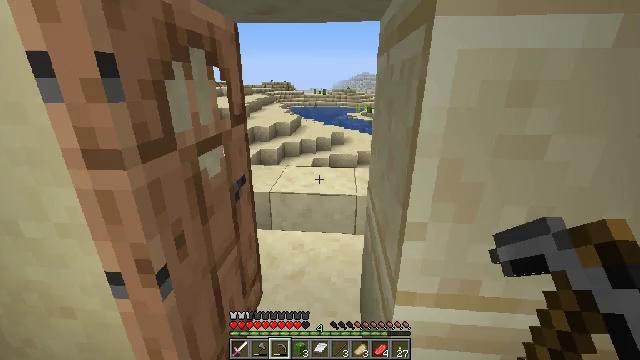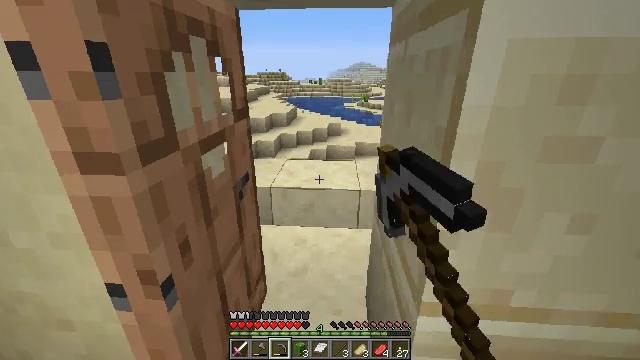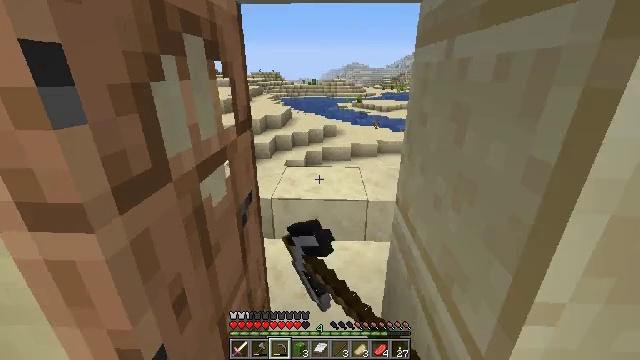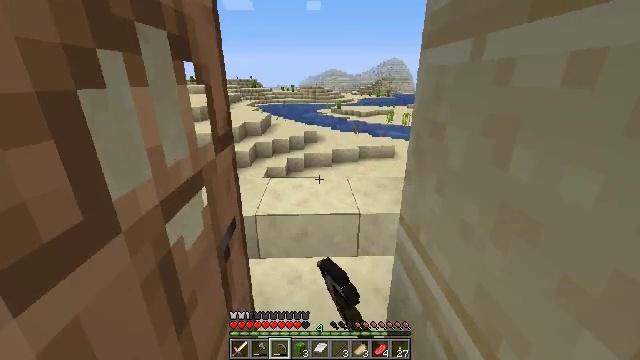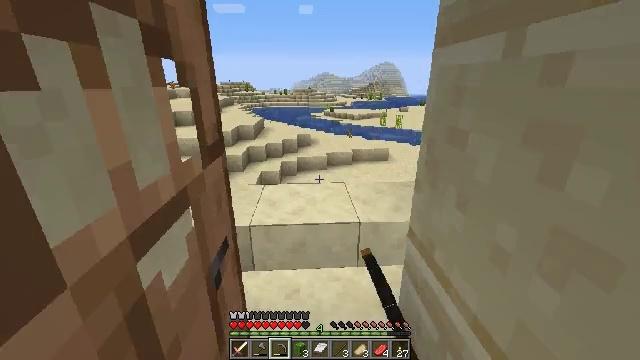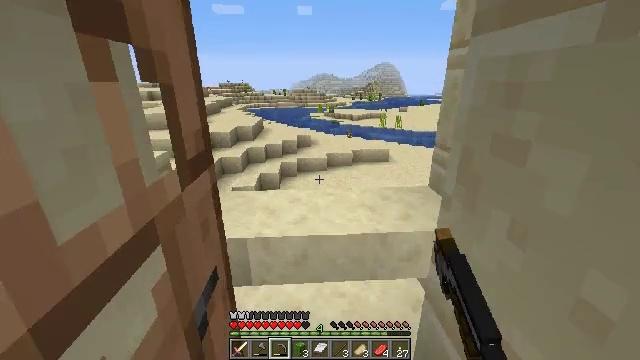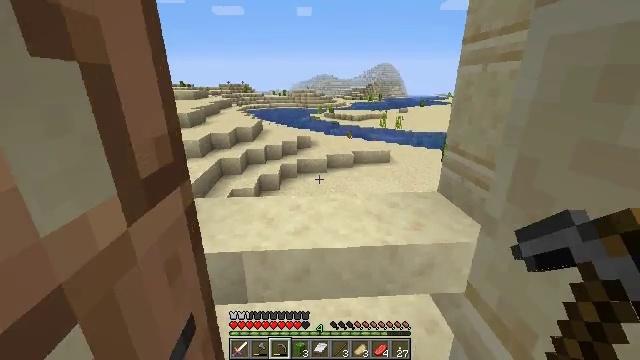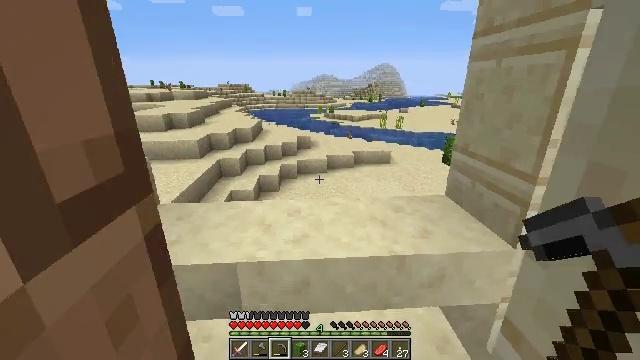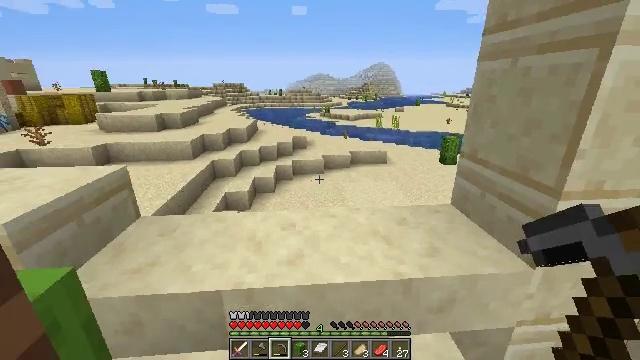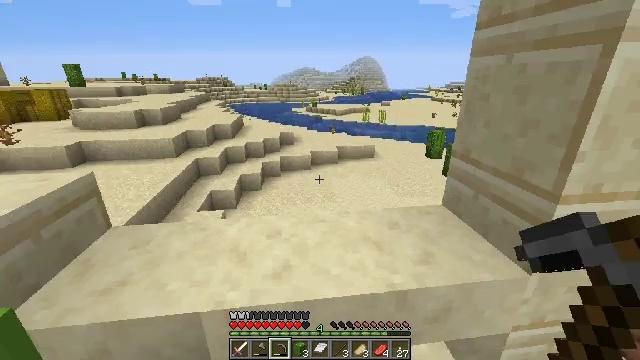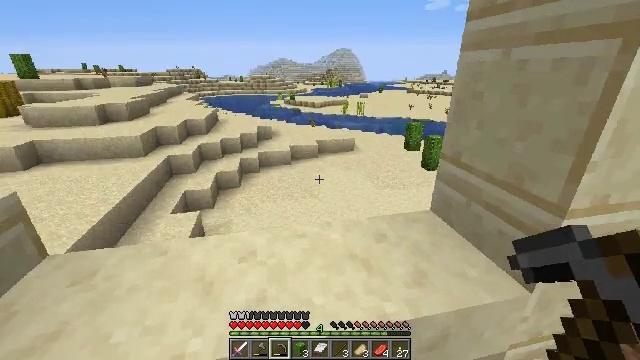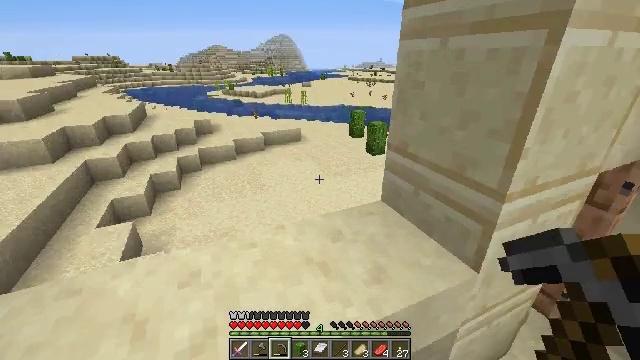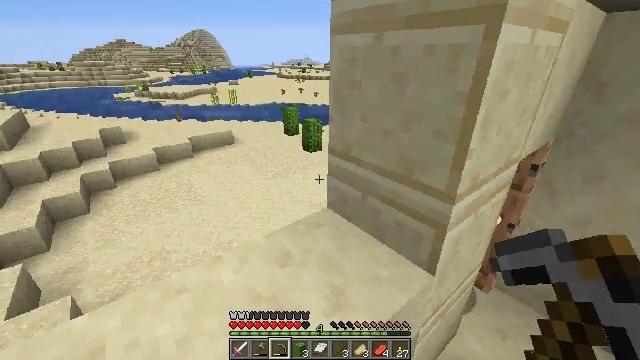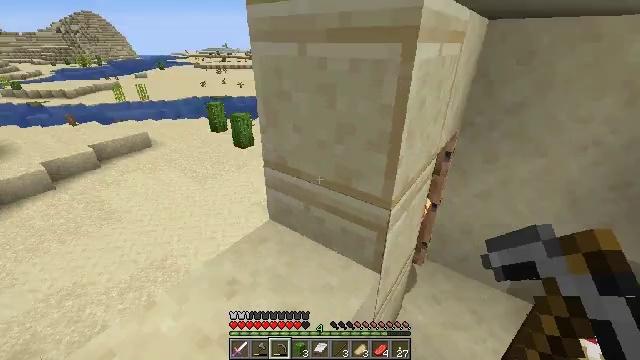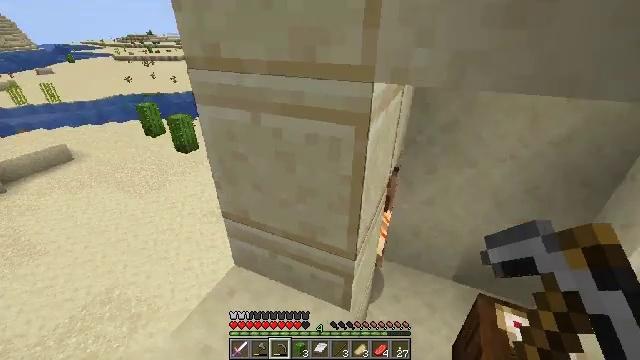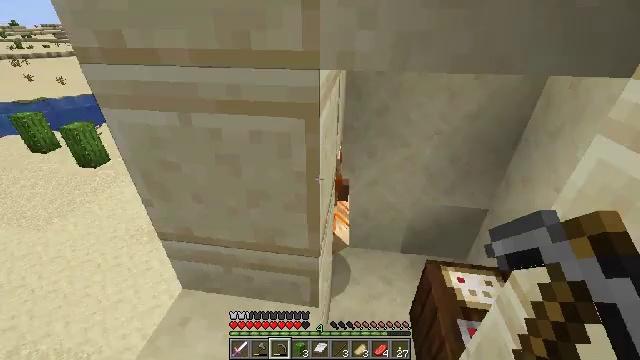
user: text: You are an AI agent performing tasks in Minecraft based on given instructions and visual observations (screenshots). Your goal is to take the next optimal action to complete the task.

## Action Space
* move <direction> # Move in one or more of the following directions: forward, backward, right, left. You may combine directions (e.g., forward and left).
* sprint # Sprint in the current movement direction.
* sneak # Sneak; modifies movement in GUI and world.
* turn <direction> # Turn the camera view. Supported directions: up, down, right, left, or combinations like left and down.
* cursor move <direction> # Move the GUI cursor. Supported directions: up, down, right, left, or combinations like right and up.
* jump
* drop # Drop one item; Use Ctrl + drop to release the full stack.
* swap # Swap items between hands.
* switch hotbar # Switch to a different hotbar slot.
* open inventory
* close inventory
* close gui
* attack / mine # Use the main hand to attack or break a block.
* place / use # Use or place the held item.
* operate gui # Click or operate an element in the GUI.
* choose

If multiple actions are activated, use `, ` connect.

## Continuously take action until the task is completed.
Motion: motion action
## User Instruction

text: Dig up some cut sandstone blocks.
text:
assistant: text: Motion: move forward, turn down, use / place
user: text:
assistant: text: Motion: move forward, turn right, use / place
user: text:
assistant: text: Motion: turn right and up, use / place
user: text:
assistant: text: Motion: move forward, turn right
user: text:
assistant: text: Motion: move forward
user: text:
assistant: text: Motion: move forward
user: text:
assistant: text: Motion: move forward
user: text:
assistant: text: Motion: move forward
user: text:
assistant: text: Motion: move forward, turn right and down
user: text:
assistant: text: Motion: move forward, turn right and down
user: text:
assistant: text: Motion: move forward, turn right and down
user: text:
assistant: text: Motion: move forward, turn right
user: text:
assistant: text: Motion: move forward, turn right and down
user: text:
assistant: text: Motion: turn right and down
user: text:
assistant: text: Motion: turn right and down
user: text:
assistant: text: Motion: turn right
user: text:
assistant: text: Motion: turn right
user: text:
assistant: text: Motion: turn right and down
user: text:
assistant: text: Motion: turn right and down
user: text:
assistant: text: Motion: turn right and down
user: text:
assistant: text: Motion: move forward, turn right and down
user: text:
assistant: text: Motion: move forward, turn right and down
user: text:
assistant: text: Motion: move forward, turn right and down
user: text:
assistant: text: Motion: move forward, turn down
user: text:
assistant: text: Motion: move forward
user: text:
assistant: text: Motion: move forward
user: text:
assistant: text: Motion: move forward
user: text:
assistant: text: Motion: move forward, turn down
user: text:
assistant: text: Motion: turn right and down
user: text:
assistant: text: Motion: turn right and down